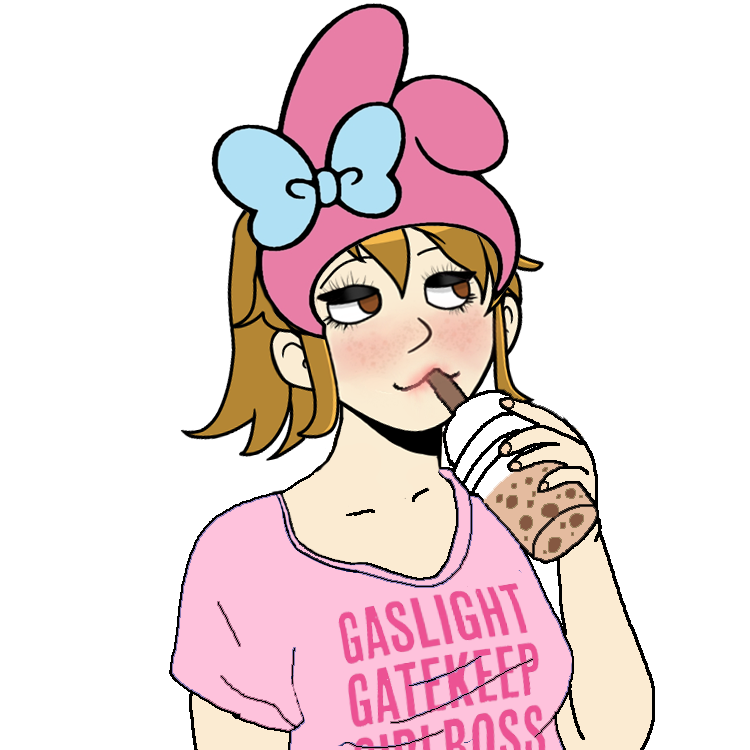
Label: 5_Ashbie_and_Enbie_Girl